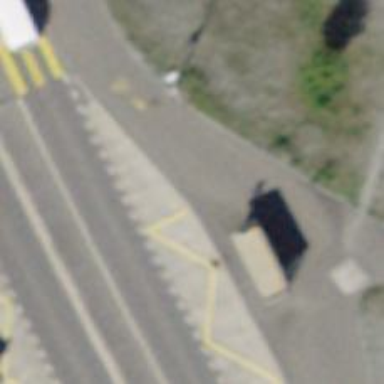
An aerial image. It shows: Platform for public transport with shelter.